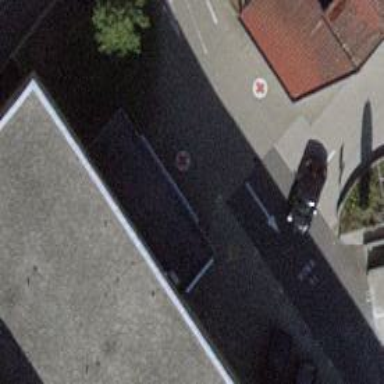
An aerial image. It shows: Entrance with barrier.